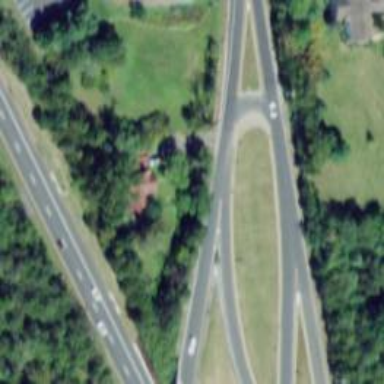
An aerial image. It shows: Motorway junction.